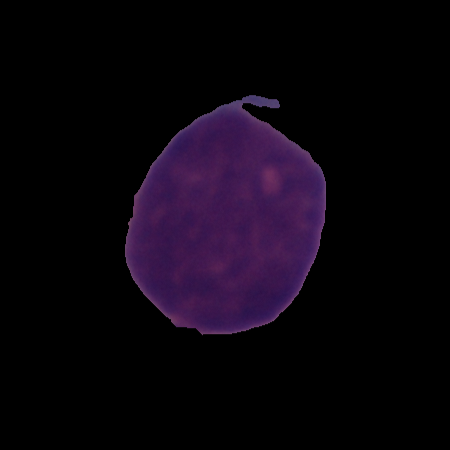
Label: cancer